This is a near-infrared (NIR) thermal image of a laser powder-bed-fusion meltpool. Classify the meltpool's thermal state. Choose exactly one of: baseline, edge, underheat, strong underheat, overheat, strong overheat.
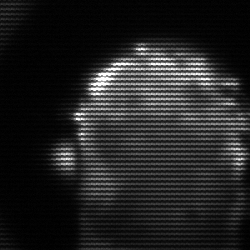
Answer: baseline